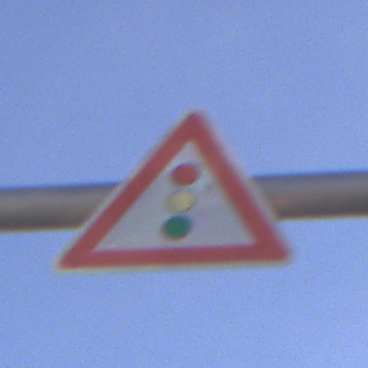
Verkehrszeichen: Lichtzeichenanlage
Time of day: MorningAfternoon
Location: Outdoor (RoadRail)
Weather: PartlyCloudy
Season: NotSpecified
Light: Natural